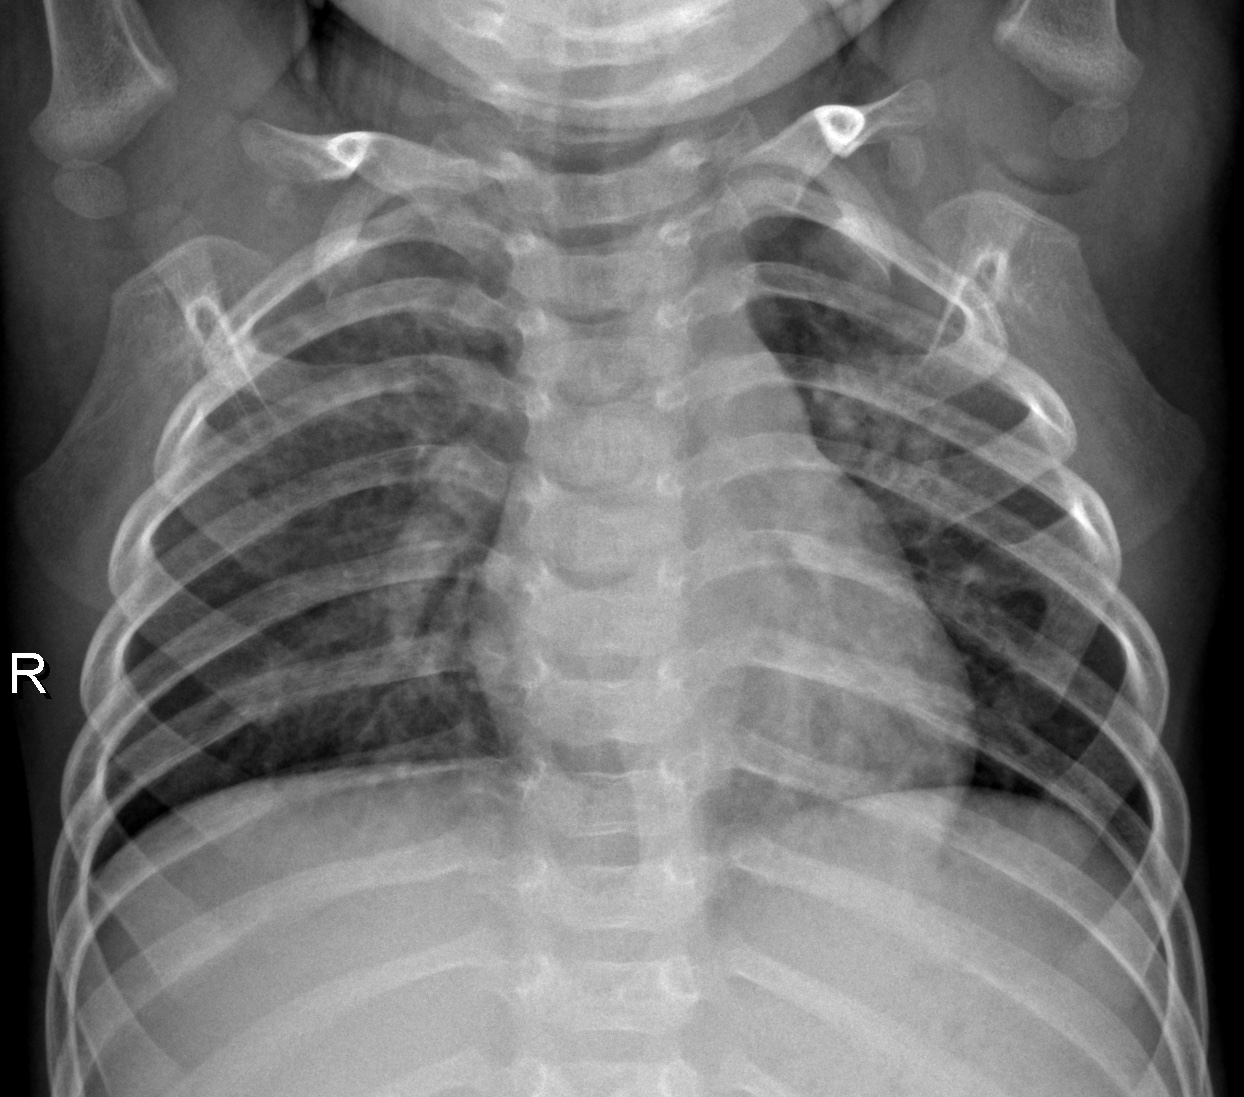
Diagnosis: NORMAL